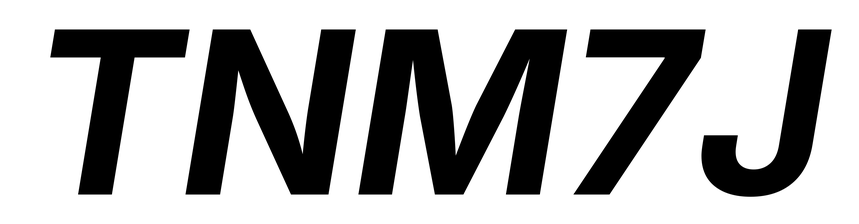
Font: Inter-Italic_Bold_Italic